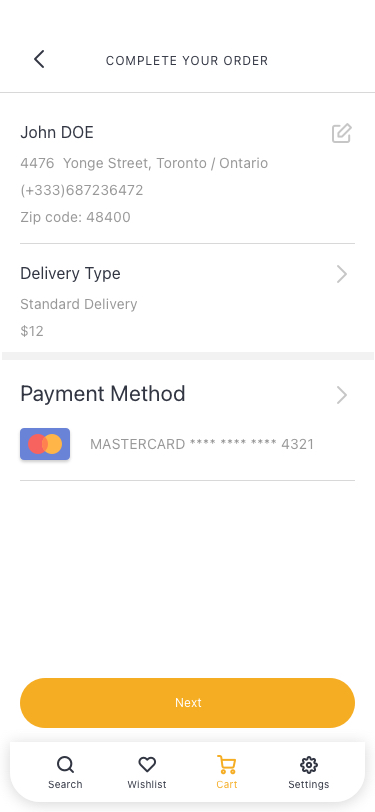
Text in this UI design:
COMPLETE YOUR ORDER
MASTERCARD **** **** **** 4321
Payment Method
$12
Standard Delivery
Delivery Type
Zip code: 48400
(+333)687236472
4476  Yonge Street, Toronto / Ontario
John DOE